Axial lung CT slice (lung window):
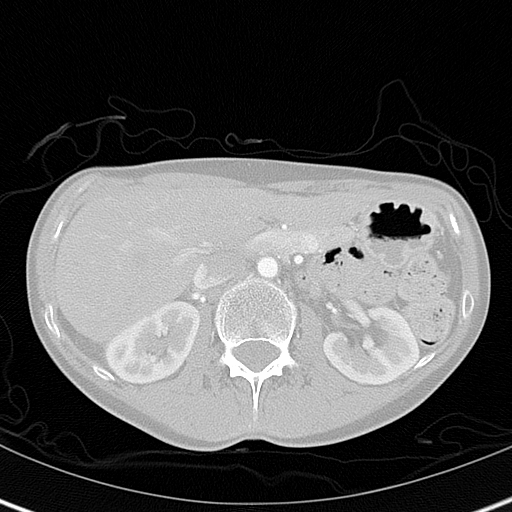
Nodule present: no